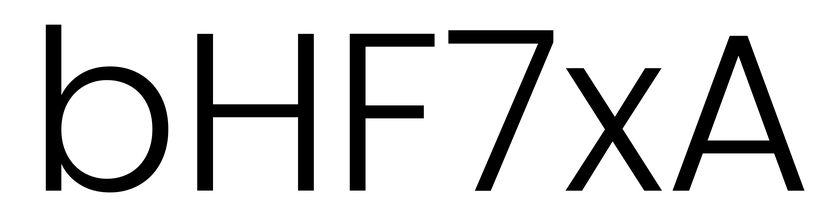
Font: Poppins-Light